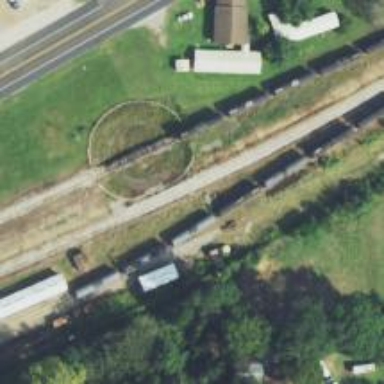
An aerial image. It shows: Railway turntable.